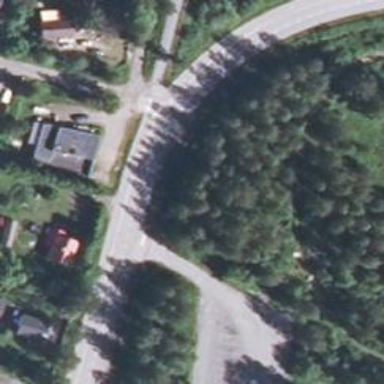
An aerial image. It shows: Abandoned road.